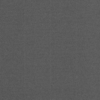
Label: dusty